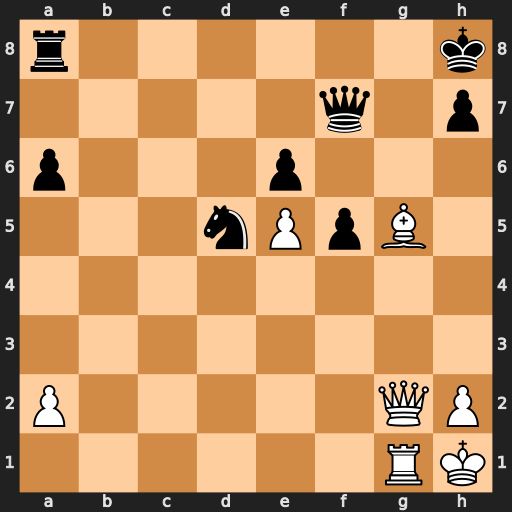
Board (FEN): r6k/5q1p/p3p3/3nPpB1/8/8/P5QP/6RK
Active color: w
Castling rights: -
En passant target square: -
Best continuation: Bf6+ Nxf6 Qxa8+